Aerial crown-view tile of a tropical tree (Barro Colorado Island, Panama), acquired 20240813:
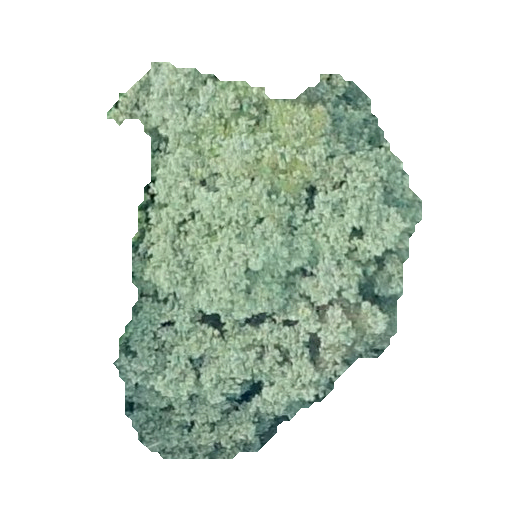
Species: Luehea seemannii
GBIF accepted scientific name: Luehea seemannii
Crown area: 134.398 m²